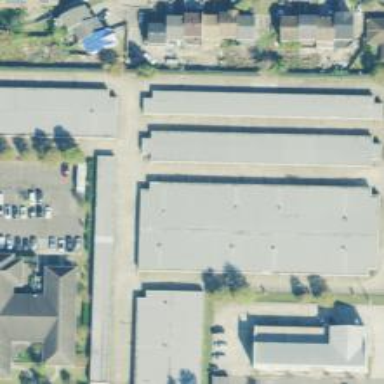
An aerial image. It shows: Storage rental shop.